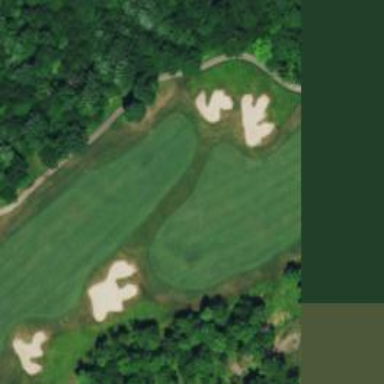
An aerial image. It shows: View of golf hole.